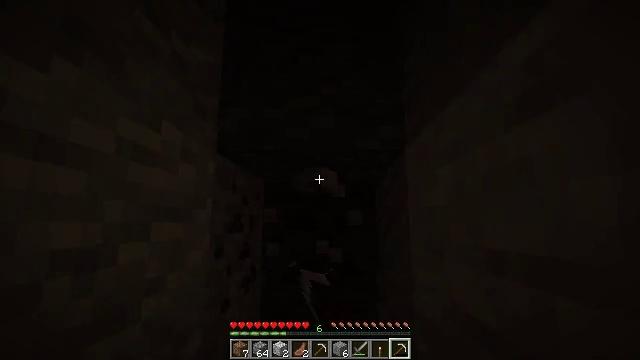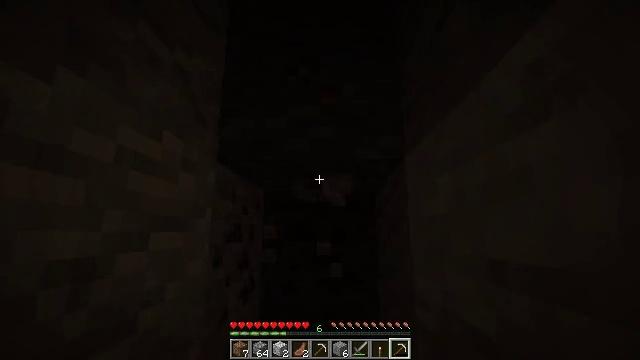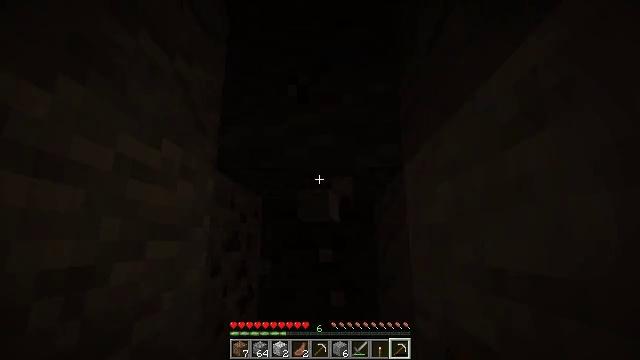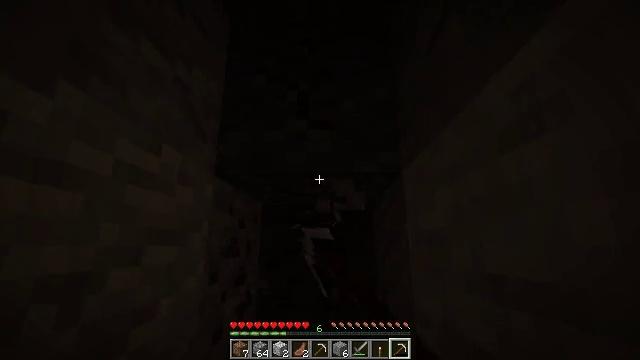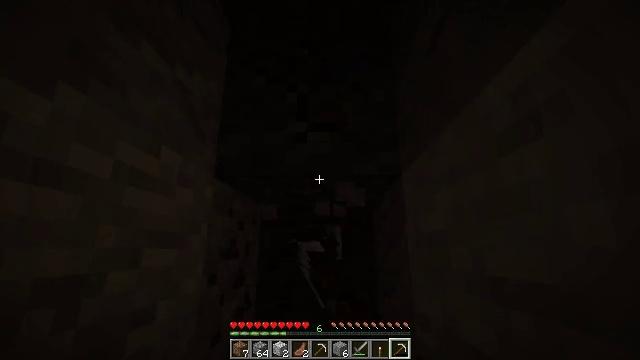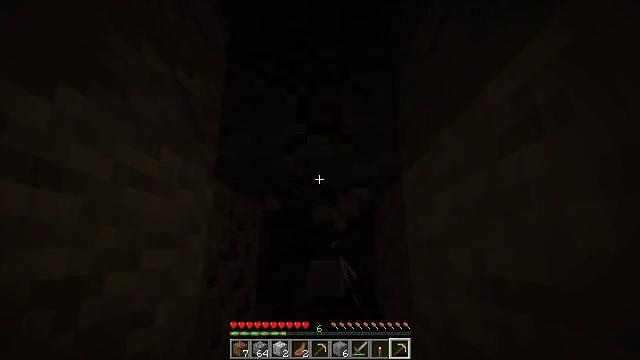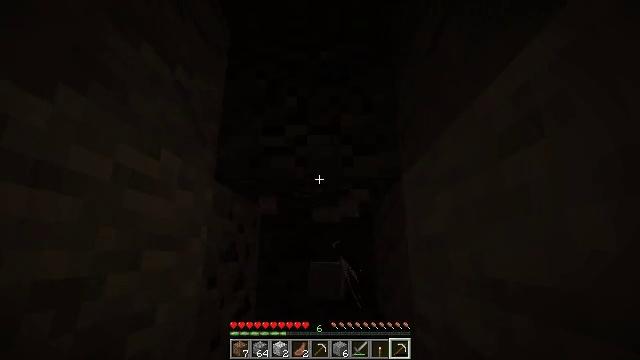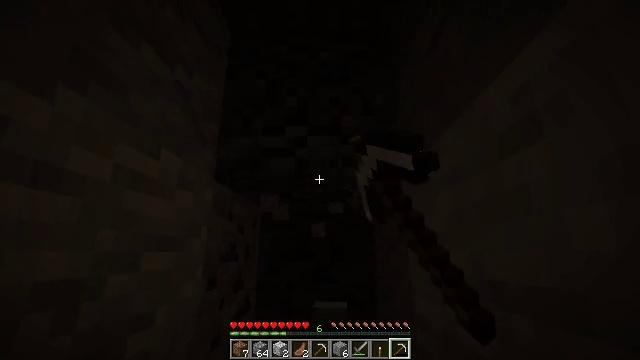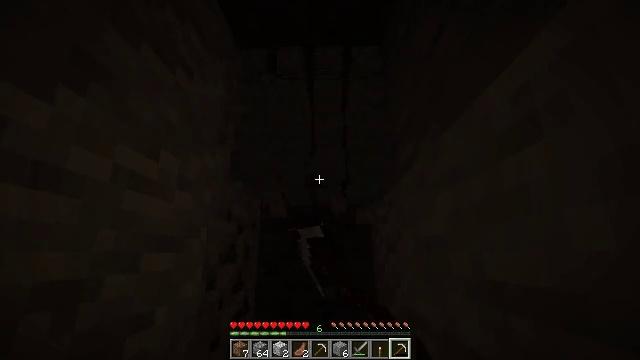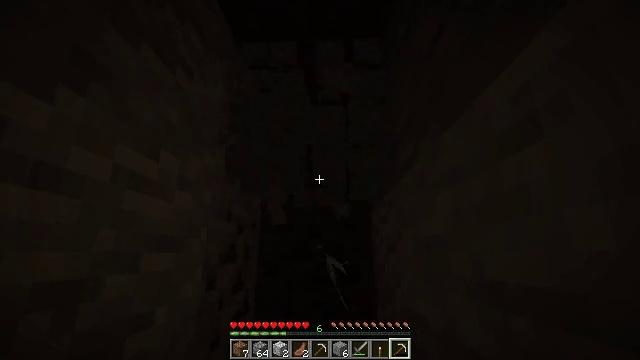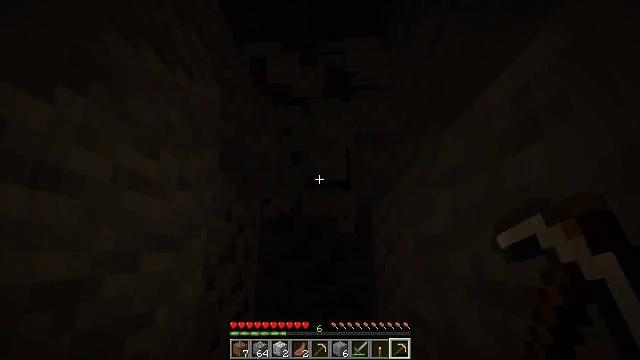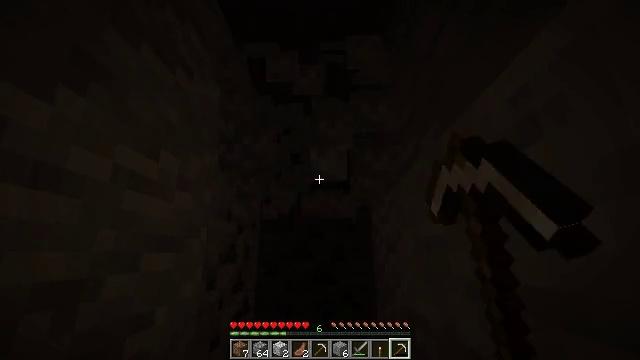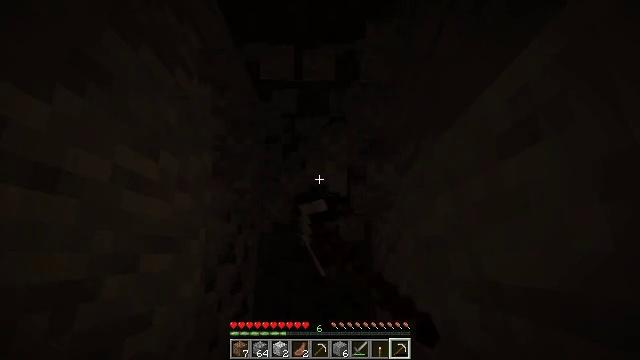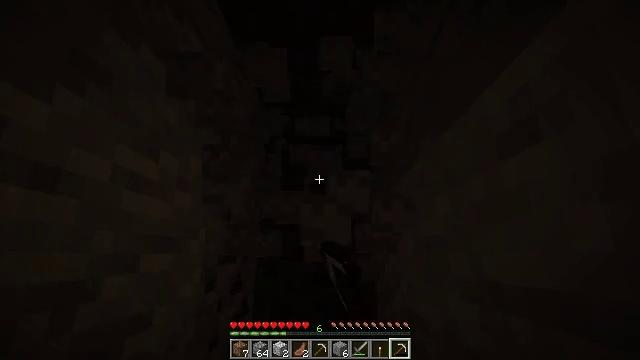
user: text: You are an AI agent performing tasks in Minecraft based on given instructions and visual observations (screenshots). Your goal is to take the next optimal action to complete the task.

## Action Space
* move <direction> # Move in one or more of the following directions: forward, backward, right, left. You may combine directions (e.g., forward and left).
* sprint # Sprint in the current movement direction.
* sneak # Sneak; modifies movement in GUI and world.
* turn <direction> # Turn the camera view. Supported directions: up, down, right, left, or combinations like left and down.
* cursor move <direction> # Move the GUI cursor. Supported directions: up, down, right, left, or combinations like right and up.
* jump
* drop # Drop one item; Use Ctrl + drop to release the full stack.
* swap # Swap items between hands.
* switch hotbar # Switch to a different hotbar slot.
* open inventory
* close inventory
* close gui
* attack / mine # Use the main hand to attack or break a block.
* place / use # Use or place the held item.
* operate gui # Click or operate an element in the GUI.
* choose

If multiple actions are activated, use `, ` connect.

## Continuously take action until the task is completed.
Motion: motion action
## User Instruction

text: Break the andesite to collect it.
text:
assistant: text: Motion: turn up, attack / mine
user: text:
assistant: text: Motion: turn up, attack / mine
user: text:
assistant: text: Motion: turn up, attack / mine
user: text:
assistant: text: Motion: attack / mine
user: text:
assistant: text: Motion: attack / mine
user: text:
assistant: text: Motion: attack / mine
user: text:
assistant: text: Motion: attack / mine
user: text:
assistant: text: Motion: attack / mine
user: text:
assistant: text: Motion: attack / mine
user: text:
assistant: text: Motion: attack / mine
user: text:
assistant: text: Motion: attack / mine
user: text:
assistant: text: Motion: attack / mine
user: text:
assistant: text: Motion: attack / mine
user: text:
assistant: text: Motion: attack / mine